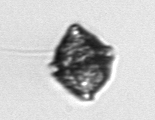
Label: Kryptoperidinium_triquetrum